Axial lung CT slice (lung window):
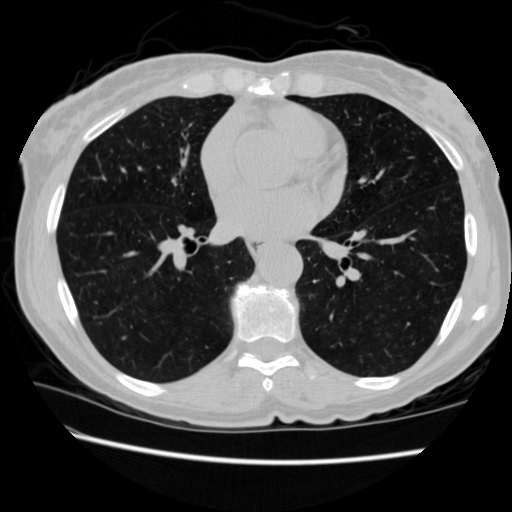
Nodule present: no